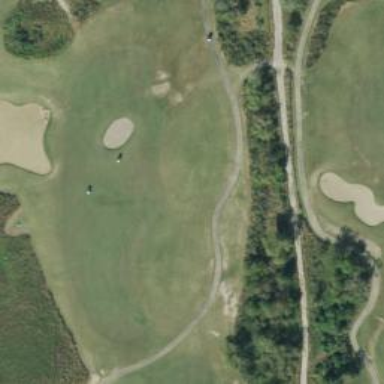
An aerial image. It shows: Path for both roads and golfers.